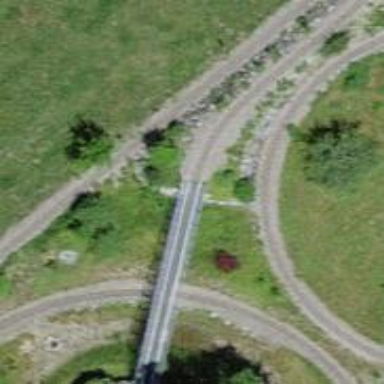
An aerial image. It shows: Miniature railway bridge.